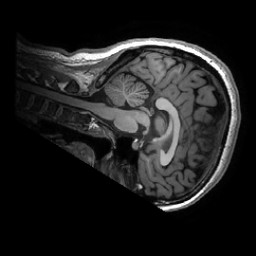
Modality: T1w
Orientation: sagittal
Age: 30
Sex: female
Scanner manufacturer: ge
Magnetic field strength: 3 T
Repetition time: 0.0073 s
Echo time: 0.003 s